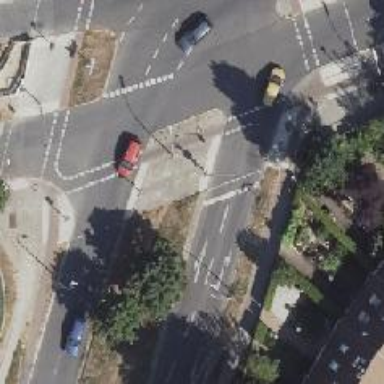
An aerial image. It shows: Secondary road with asphalt surface. There is cycle track on the right side of the road.